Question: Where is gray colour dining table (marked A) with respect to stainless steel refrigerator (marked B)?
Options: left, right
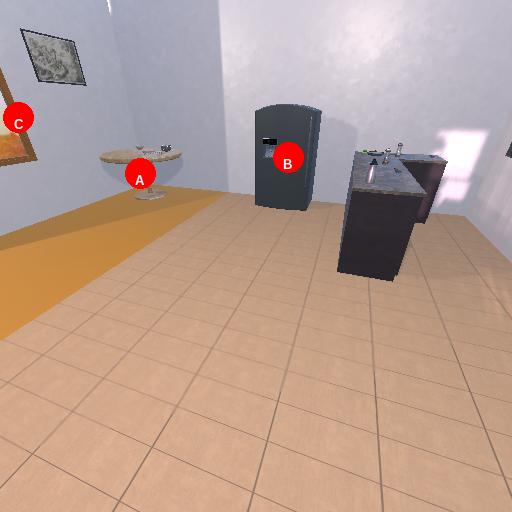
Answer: left